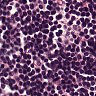
Metastatic tissue present: no